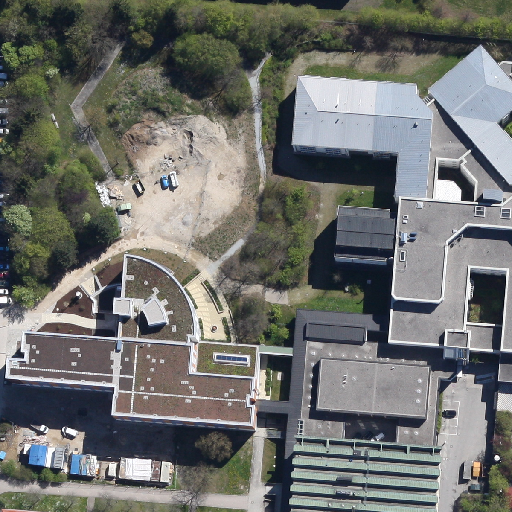
Referring expression: vehicle